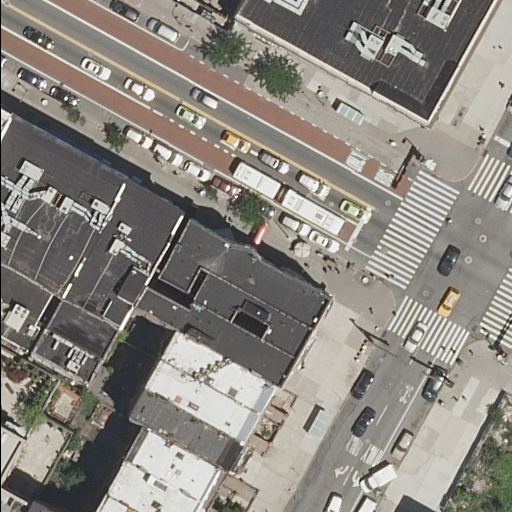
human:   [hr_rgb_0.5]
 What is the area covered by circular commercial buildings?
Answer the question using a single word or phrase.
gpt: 0m2

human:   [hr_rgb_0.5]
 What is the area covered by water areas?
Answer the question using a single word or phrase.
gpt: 0m2

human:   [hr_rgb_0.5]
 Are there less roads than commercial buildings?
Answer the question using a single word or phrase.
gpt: no

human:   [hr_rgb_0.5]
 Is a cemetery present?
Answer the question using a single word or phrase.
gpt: no

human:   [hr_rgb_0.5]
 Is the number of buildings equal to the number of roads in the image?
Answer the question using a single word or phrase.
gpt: no

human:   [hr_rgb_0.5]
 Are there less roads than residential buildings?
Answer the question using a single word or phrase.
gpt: yes

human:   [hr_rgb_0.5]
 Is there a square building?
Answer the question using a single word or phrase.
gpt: no

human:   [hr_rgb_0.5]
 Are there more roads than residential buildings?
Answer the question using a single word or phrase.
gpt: no

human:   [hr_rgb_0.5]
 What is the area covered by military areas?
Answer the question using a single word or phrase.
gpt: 0m2

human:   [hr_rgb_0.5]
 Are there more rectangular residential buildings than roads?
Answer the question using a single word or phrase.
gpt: yes

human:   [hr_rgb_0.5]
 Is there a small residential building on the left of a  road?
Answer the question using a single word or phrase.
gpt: yes

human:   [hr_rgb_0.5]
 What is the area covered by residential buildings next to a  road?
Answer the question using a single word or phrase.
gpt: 3689m2

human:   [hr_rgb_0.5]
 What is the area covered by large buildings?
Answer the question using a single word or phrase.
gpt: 2499m2

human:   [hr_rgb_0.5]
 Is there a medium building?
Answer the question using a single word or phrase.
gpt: yes

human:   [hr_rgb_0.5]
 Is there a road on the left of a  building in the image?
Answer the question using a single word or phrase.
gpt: yes

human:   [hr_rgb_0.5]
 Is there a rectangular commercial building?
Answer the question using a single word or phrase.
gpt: no

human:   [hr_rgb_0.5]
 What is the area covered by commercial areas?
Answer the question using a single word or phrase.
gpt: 0m2

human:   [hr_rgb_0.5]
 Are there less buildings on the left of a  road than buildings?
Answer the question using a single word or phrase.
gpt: yes

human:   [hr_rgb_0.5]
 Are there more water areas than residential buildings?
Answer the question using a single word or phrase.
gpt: no

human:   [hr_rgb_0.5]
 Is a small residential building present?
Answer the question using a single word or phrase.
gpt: yes

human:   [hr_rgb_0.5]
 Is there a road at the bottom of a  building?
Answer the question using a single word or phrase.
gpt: yes

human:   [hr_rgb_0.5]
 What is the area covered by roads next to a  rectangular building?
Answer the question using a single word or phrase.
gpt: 0m2

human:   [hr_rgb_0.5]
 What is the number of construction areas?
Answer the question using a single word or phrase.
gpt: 0

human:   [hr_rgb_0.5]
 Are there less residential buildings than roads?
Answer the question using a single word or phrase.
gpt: no

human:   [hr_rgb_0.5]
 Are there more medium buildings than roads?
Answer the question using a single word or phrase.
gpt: no

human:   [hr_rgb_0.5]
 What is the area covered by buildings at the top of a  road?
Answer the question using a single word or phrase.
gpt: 2818m2

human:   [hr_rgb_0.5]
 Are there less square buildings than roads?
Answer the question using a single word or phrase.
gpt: yes

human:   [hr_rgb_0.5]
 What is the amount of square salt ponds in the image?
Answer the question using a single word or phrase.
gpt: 0

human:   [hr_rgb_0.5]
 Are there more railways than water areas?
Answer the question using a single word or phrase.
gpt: no

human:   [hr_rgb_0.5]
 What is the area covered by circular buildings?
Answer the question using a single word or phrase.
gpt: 0m2

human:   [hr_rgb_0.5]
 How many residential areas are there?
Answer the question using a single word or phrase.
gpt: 0

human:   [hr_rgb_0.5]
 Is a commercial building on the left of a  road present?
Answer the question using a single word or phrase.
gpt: no

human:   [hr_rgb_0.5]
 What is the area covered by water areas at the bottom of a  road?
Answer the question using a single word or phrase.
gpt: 0m2

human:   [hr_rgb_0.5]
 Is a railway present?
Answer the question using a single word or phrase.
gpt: no

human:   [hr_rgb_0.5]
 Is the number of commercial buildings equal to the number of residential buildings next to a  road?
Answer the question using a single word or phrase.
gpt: no

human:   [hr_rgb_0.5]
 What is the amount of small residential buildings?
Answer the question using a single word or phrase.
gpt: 3